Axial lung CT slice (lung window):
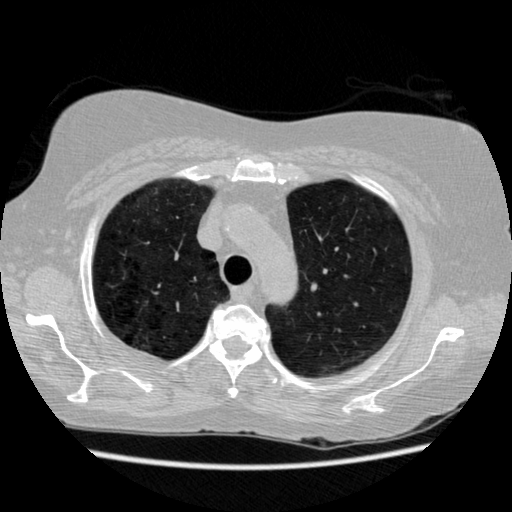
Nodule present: no